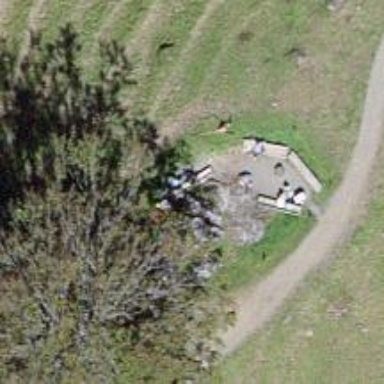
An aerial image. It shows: BBQ amenity.